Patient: sex F, age 75
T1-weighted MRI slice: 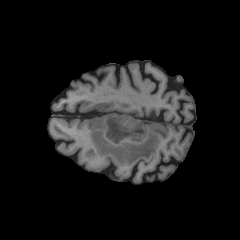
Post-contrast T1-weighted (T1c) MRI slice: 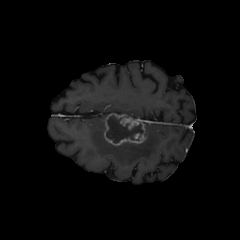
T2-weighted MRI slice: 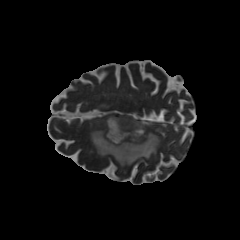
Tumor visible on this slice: yes
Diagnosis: Glioblastoma, IDH-wildtype
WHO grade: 4